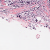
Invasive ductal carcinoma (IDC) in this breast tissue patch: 1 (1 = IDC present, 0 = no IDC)